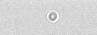
Label: camera_spot